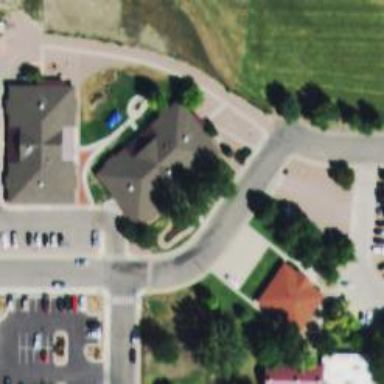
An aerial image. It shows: Nursing home building.